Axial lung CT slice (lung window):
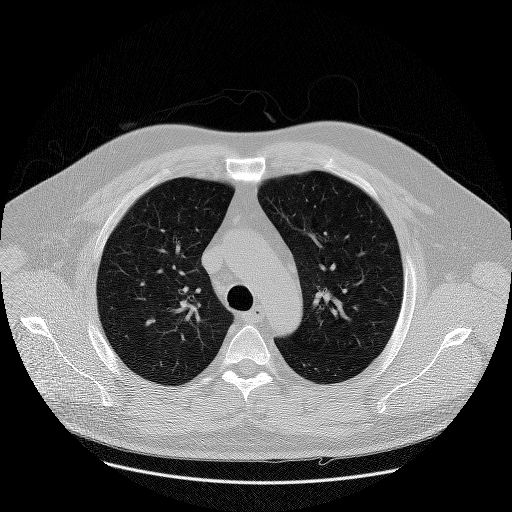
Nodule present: no